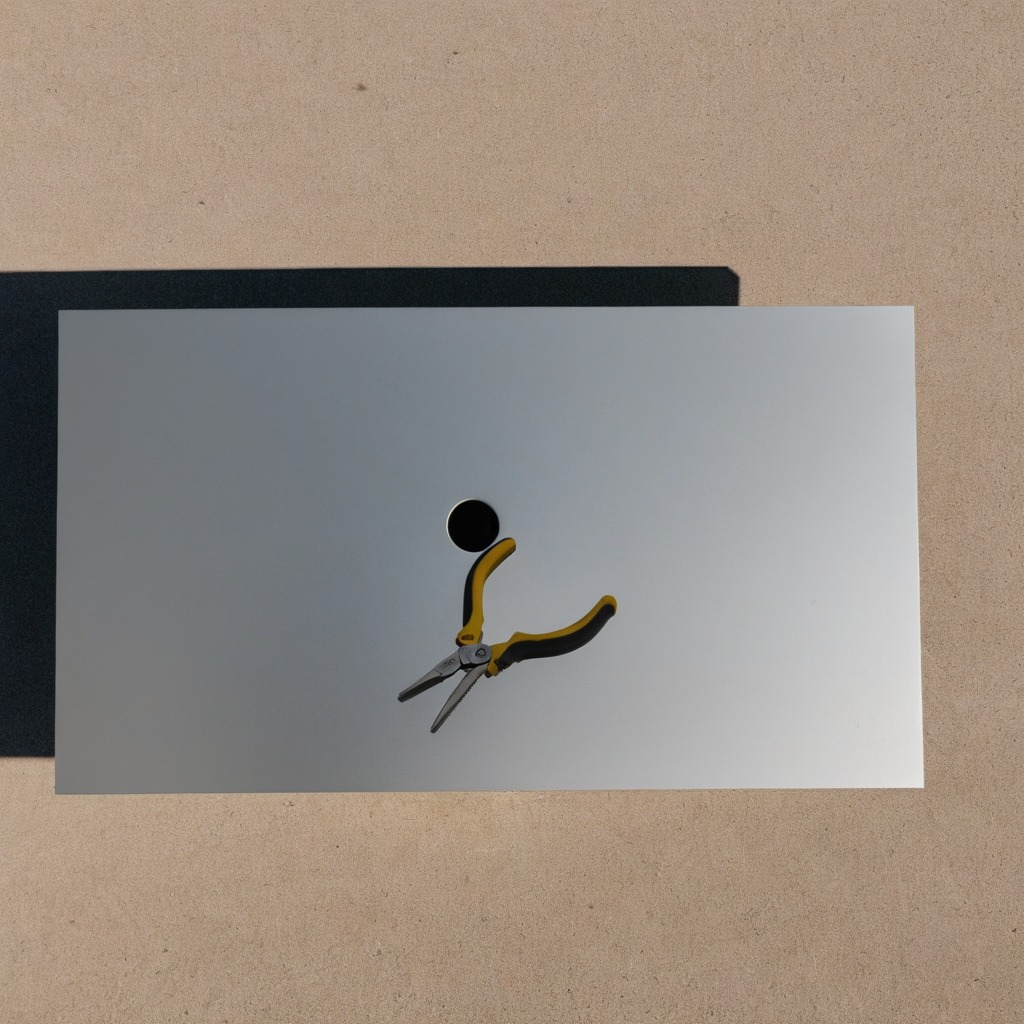
A plier lying on a clean utility table in a temporary outdoor tool station textured surface afternoon light completely empty no clutter no objects on or around the table